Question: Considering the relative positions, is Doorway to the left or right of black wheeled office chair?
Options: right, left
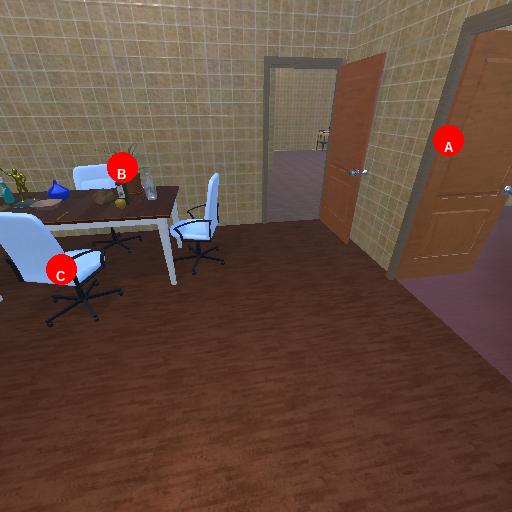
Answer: right